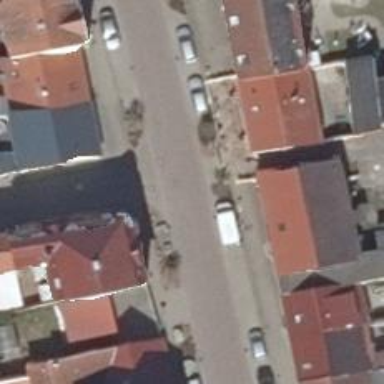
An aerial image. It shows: Residential road with flattened cobblestone surface.